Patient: sex F, age 59
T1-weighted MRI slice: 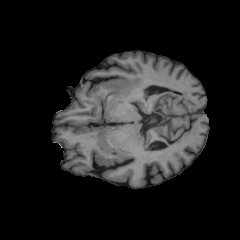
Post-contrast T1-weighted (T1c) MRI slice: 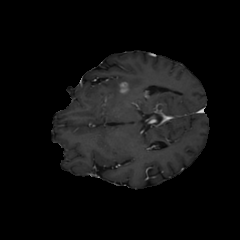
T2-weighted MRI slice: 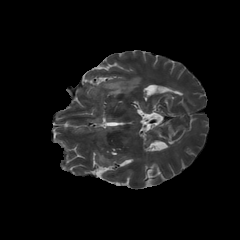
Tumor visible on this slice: yes
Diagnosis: Glioblastoma, IDH-wildtype
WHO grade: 4